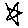
Label: star